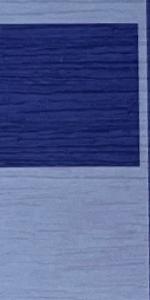
Label: Empty